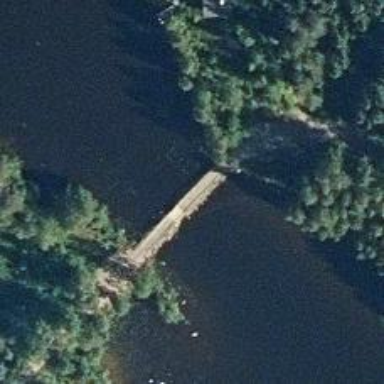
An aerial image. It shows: Unclassified road on bridge.